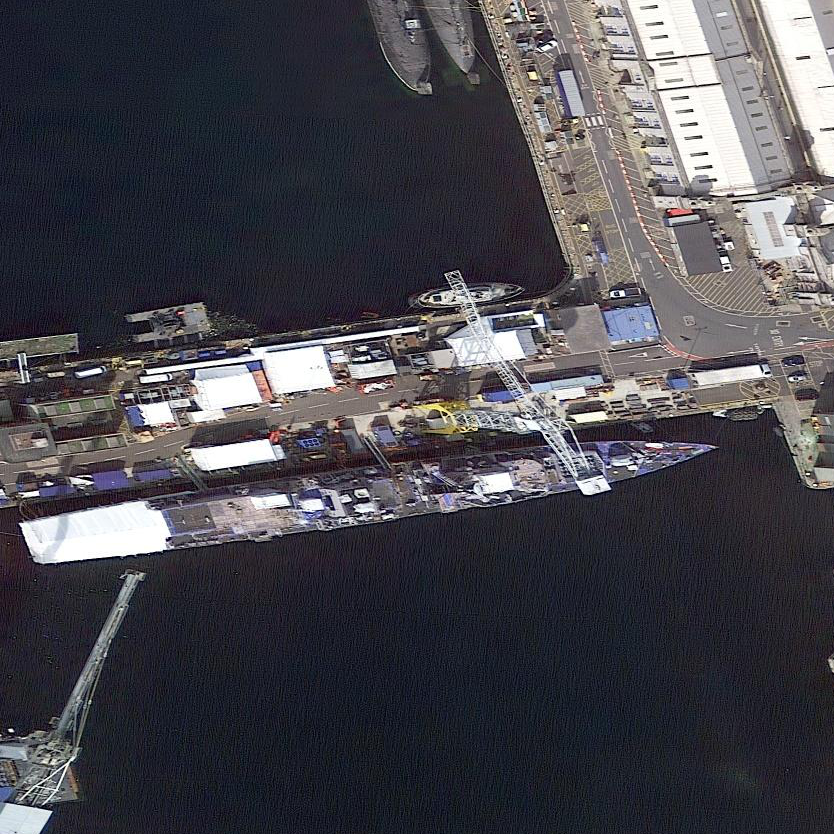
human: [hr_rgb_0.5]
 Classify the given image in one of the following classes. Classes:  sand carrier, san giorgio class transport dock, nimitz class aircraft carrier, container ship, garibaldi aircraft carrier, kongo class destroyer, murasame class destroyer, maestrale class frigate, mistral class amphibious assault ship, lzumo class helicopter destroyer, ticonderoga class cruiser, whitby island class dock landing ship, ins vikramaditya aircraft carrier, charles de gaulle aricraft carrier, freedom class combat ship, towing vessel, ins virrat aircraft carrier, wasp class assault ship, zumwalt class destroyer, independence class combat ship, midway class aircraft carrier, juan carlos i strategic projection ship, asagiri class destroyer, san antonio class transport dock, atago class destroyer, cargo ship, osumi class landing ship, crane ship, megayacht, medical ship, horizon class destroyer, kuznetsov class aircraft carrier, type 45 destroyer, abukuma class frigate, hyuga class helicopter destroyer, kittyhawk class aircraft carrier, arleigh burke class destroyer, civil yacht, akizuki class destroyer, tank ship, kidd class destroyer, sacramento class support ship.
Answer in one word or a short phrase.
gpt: Type 45 destroyer